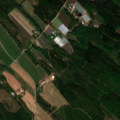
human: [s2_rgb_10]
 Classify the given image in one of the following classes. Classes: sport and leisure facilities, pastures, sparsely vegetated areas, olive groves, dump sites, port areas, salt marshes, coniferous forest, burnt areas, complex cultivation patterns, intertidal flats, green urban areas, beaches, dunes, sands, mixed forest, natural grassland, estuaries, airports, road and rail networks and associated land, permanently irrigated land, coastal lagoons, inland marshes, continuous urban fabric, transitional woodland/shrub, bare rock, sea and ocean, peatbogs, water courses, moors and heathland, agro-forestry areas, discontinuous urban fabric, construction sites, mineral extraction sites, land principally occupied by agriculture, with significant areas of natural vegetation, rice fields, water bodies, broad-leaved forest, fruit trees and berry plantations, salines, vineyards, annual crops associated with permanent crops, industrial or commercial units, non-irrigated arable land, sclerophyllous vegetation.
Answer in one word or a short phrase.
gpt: land principally occupied by agriculture, with significant areas of natural vegetation, broad-leaved forest, coniferous forest, mixed forest